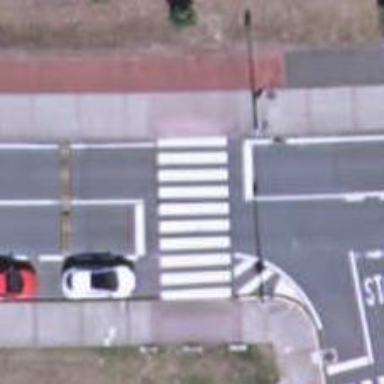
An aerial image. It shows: Uncontrolled zebra crossing on the road.